Interaction volume radius: 10 \u00c5
Interaction volume height: 40 \u00c5
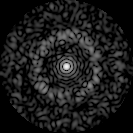
Disorder parameter: 0.8075